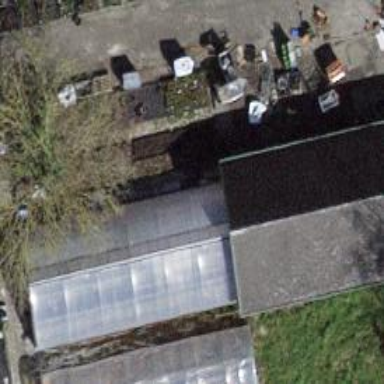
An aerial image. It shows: Greenhouse used for horticulture.